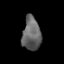
Tissue: lung
Cell type: T cells
Senescence score: 0.1949
Nuclear area (px): 602
Mean DAPI intensity: 101.228